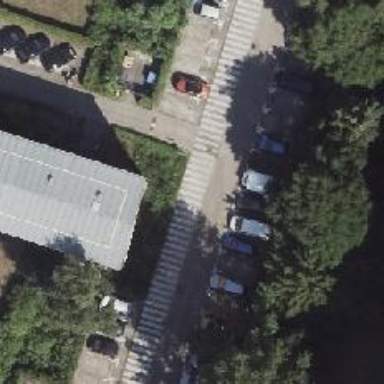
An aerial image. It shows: Living street with concrete surface. There is perpendicular parking available on both sides of the street.